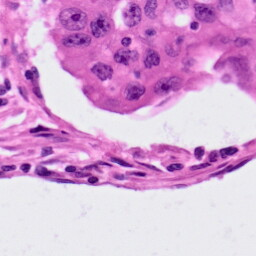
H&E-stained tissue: Lung